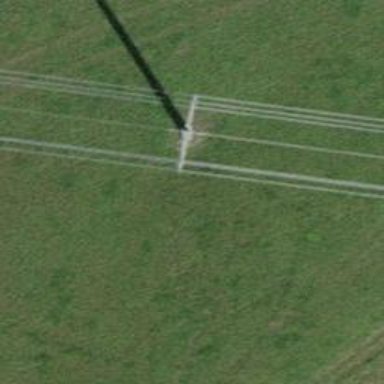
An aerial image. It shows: Power line is depicted.